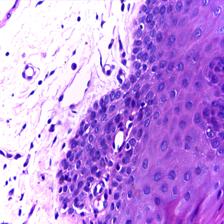
Diagnosis: Normal